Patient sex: M
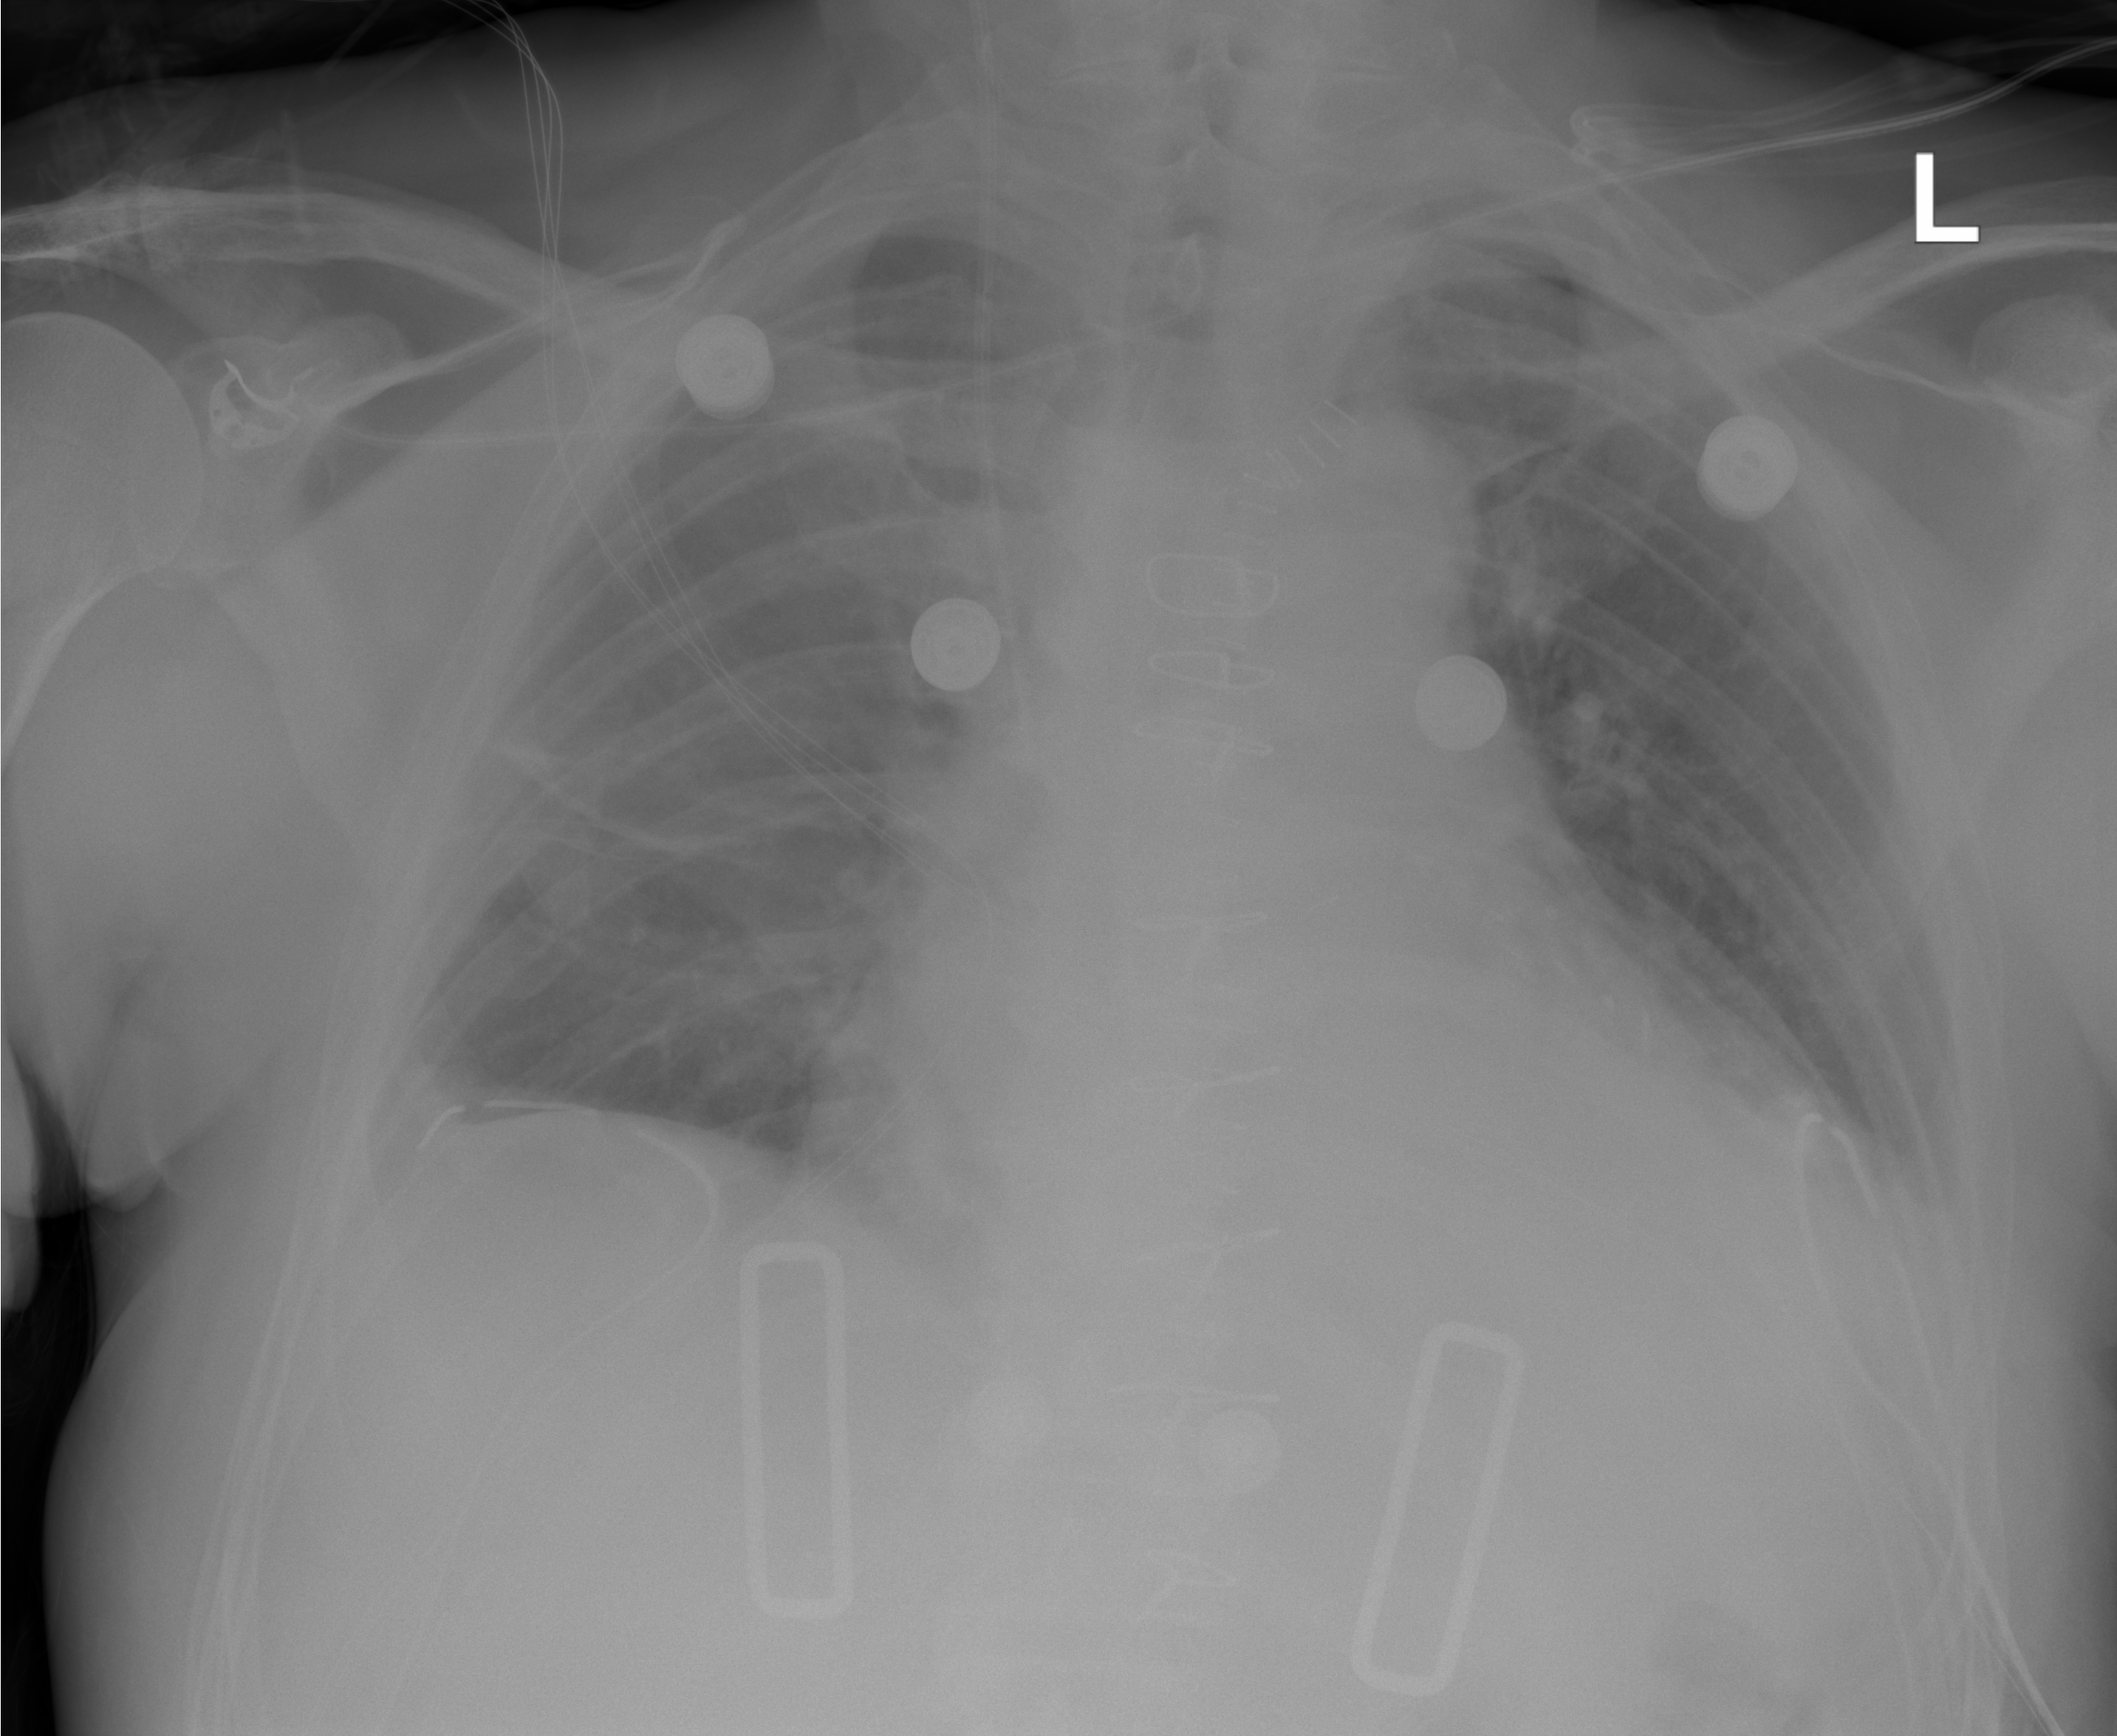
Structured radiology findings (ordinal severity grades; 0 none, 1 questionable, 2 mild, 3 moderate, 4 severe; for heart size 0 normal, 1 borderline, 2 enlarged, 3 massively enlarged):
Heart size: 2
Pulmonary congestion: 0
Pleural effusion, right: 0
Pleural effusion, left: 2
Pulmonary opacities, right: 2
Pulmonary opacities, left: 0
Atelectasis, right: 2
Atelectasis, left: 0